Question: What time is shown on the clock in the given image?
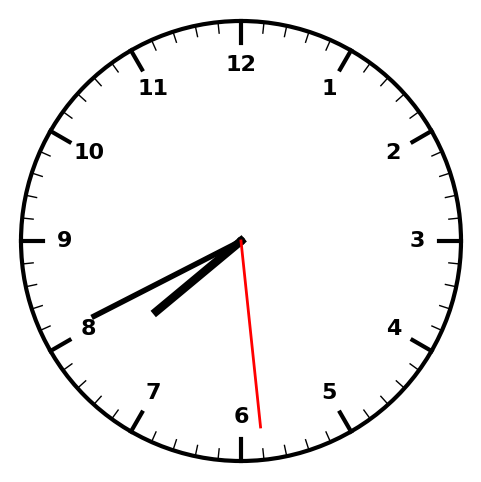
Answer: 07:40:29